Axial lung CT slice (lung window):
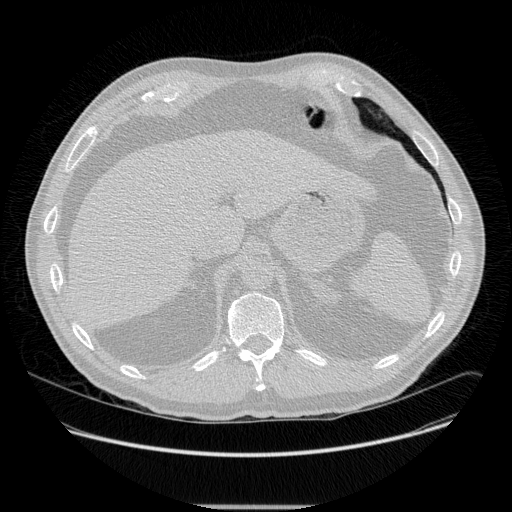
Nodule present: no